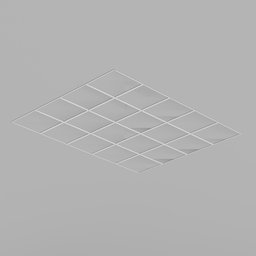
Label: architecture